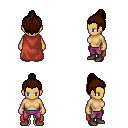
a pixel art fantasy rpg character, female body template, human, tanned skin, maroon cape, magenta pants, brown short topknot hairstyle, maroon shoes, four views (front, back, left, right), 2x2 character sprite sheet, small pixel art, hard edges, no anti-aliasing